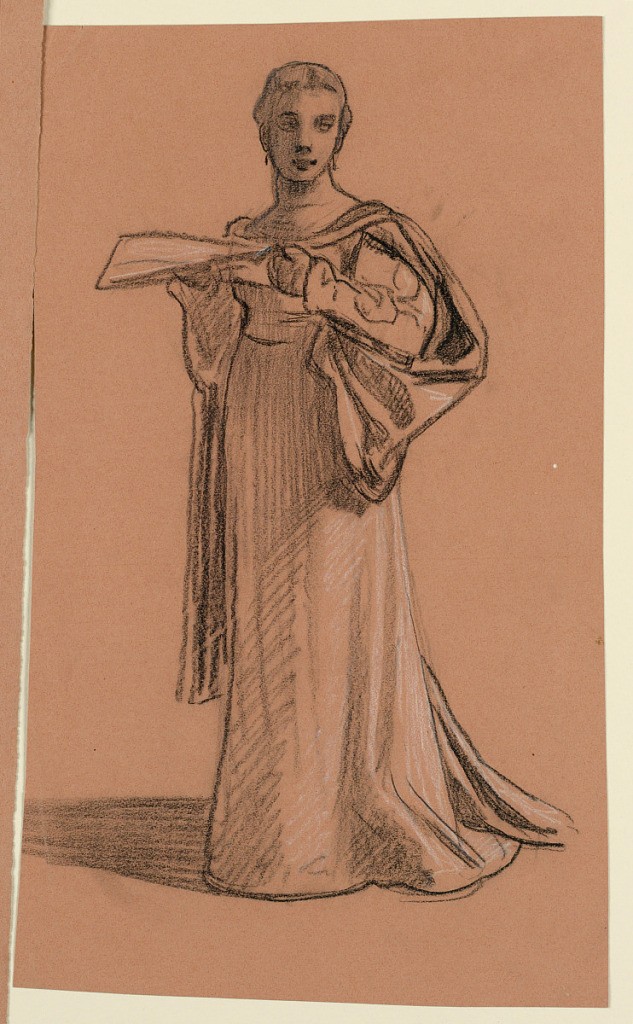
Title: Study for "Wedding Procession"
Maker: Elihu Vedder, American, 1836 – 1923
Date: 1872–1875
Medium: Pastel crayon on paper
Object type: Drawing
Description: Sketch of a female figure in costume holding a sheet of paper in her hand.